Question: I am trying to create a grid view in my site, a 4x10 columns as you can see <URL>. The issue is that there is a row where the columns are not fully filled, as can be seen on this screenshot:

Any idea what might be causing this? I tried debugging this using inspector and can't see the reason why.
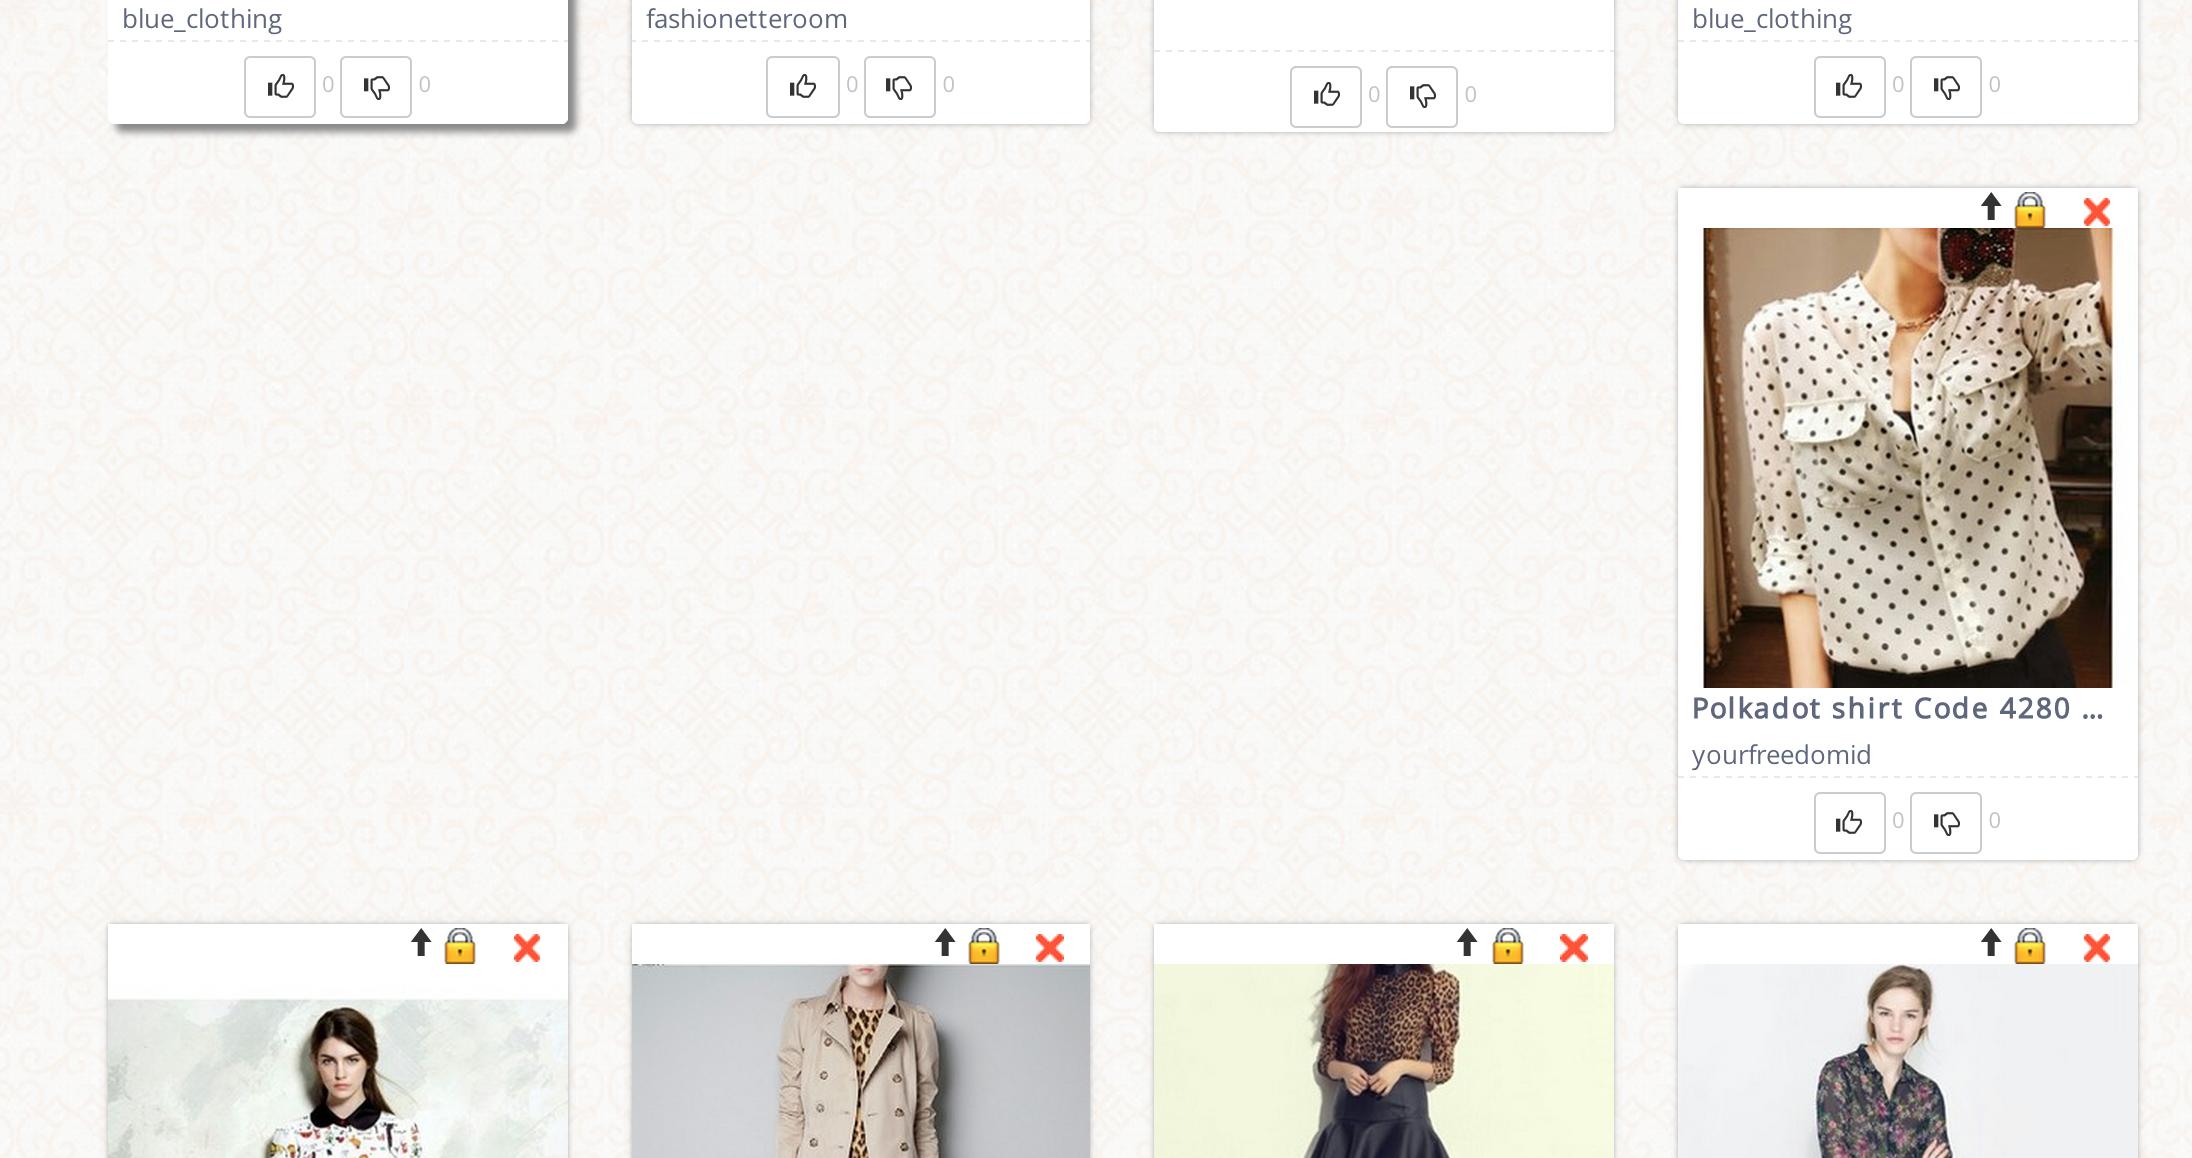
Answer: Please check the height of 4th element in First row. Increase its height and your issue will resolve.